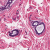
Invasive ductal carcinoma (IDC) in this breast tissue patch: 0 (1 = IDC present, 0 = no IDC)